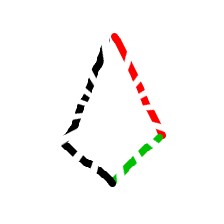
Shape: kite